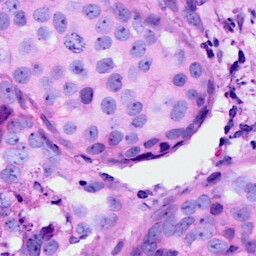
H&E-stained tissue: Breast